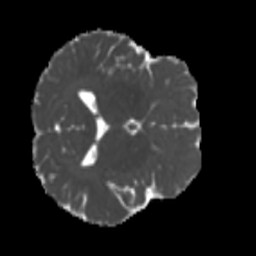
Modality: MD
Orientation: axial
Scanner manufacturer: siemens
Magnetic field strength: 3 T
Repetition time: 4 s
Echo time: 0.0594 s